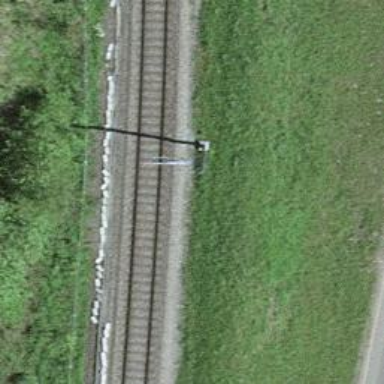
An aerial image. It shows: Isolated track section for railway.